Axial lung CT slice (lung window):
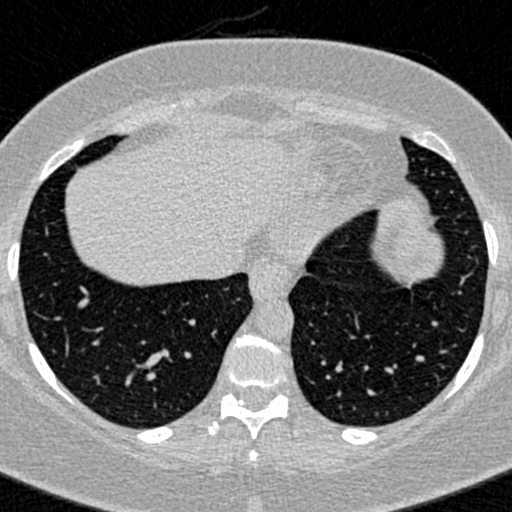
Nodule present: no